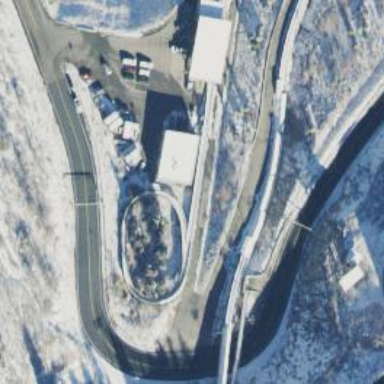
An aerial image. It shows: Bobsleigh track located in leisure land area.